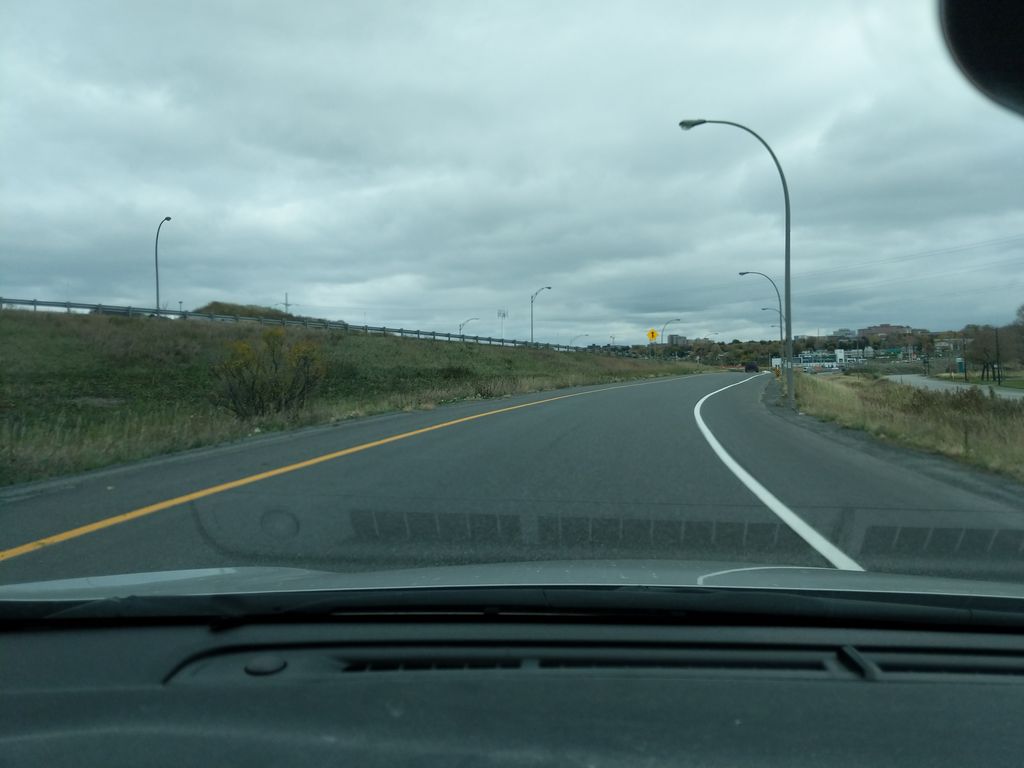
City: quebec_city